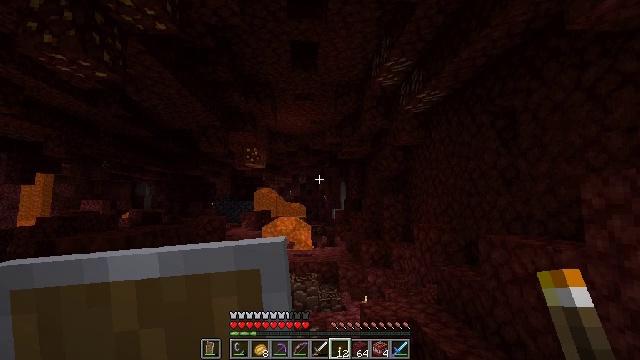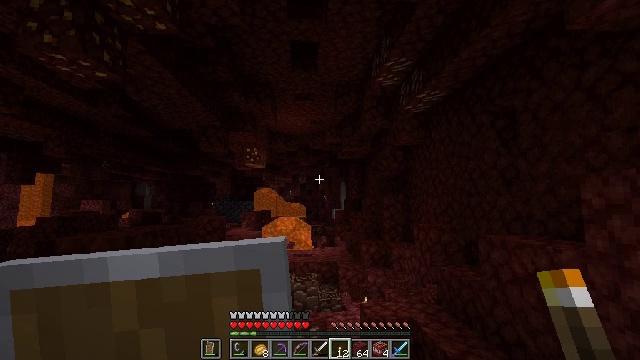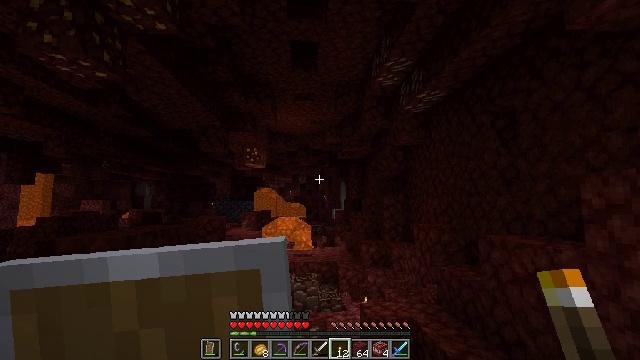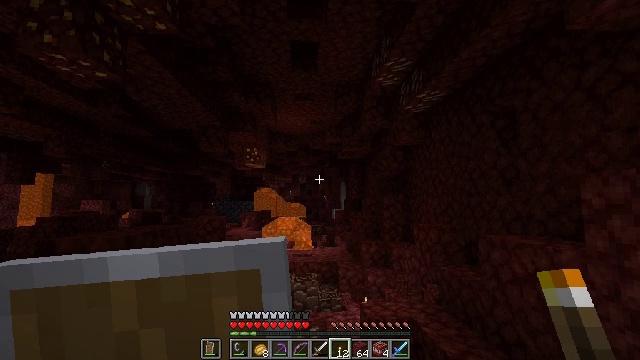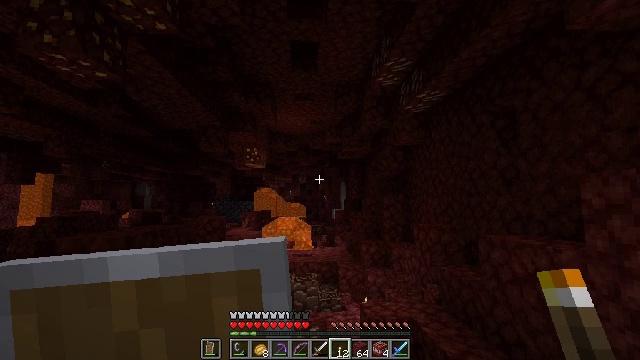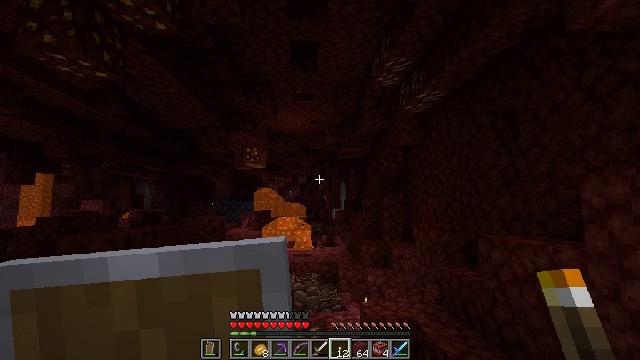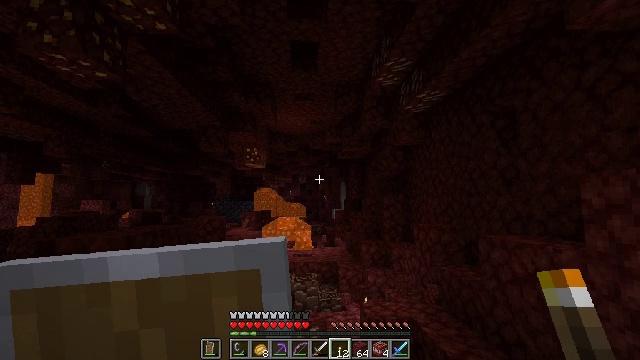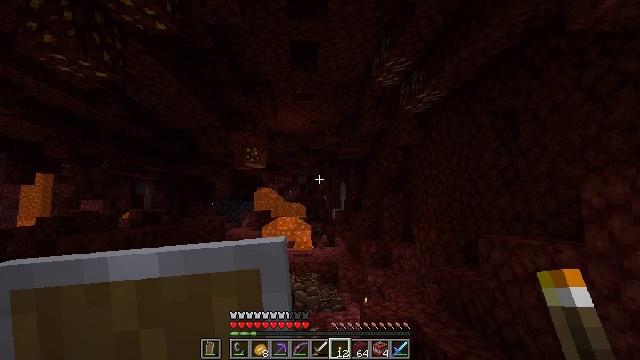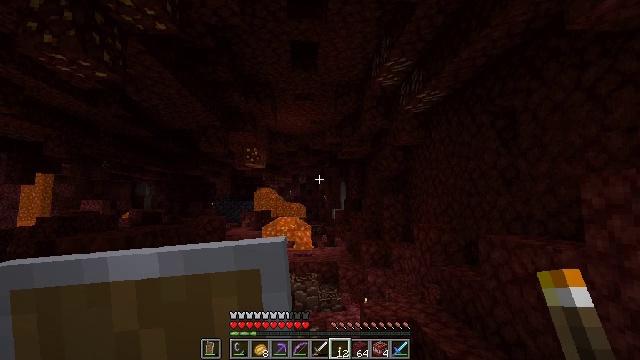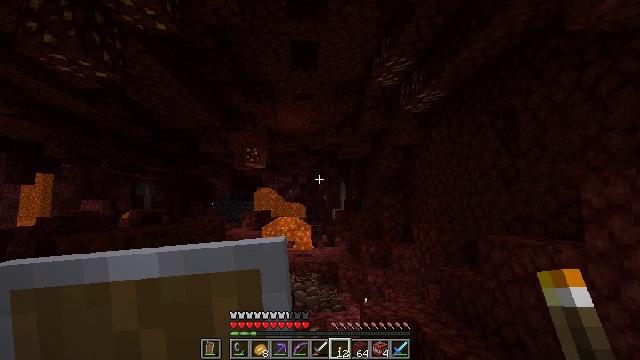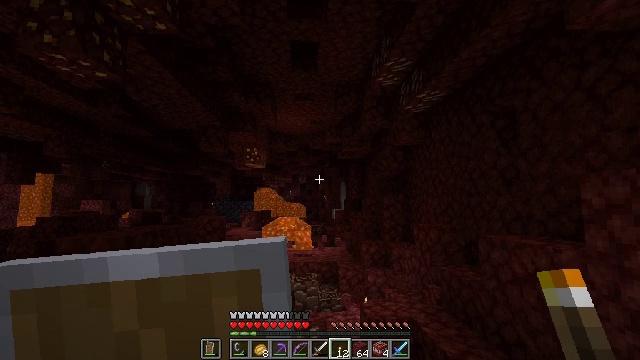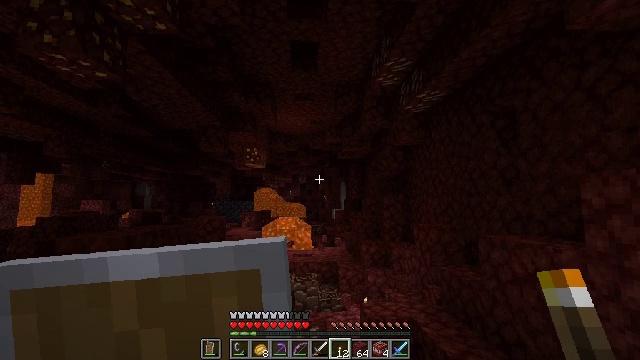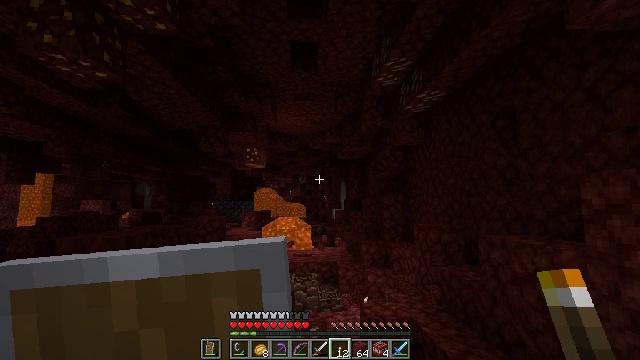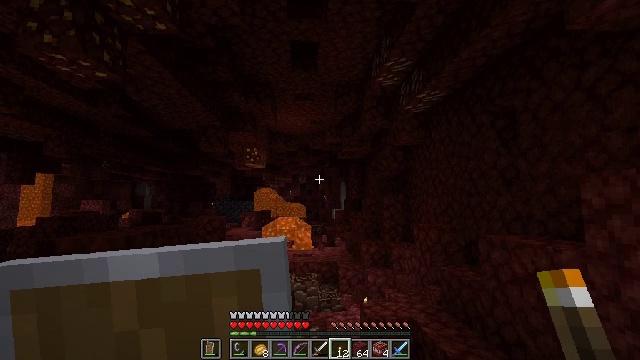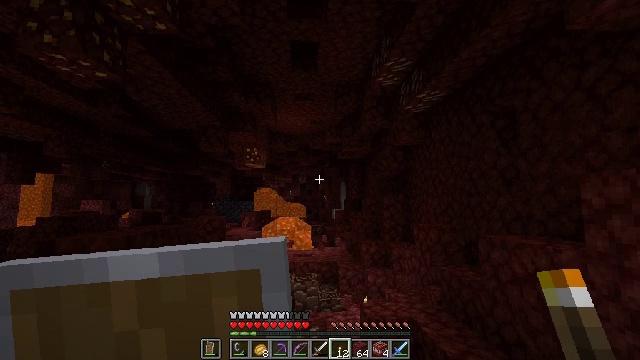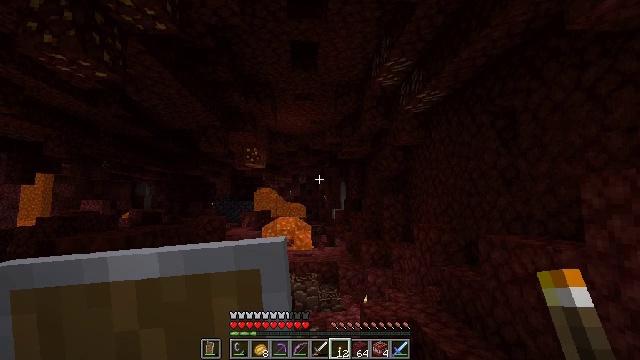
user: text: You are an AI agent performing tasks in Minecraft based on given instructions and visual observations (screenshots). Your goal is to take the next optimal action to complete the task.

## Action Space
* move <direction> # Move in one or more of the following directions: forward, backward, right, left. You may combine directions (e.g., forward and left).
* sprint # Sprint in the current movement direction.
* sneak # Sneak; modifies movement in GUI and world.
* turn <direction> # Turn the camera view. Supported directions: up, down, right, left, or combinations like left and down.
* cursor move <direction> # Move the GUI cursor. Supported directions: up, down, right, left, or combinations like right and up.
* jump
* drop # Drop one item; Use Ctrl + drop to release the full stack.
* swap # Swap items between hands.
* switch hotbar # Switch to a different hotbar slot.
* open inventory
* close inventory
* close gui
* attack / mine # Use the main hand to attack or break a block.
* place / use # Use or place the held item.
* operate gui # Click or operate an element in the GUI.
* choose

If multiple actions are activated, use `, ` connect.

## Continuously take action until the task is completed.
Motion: motion action
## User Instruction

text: Find and extract ancient debris from the Nether.
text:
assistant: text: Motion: no_op
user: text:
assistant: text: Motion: no_op
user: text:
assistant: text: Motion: no_op
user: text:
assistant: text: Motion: no_op
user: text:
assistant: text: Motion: no_op
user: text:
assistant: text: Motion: no_op
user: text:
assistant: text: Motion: no_op
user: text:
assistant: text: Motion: no_op
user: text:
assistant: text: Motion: no_op
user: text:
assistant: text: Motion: no_op
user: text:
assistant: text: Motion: no_op
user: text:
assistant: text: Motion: no_op
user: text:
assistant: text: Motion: no_op
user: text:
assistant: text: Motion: no_op
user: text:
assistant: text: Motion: no_op
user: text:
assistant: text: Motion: no_op
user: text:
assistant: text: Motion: no_op
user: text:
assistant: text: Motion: no_op
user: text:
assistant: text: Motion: no_op
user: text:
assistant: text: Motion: no_op
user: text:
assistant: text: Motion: no_op
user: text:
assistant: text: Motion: no_op
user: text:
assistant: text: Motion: no_op
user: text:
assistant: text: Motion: no_op
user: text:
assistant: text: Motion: no_op
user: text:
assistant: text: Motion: no_op
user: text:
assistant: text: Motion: no_op
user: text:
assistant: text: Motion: no_op
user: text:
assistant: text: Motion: no_op
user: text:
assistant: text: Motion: no_op